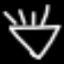
Label: diamond